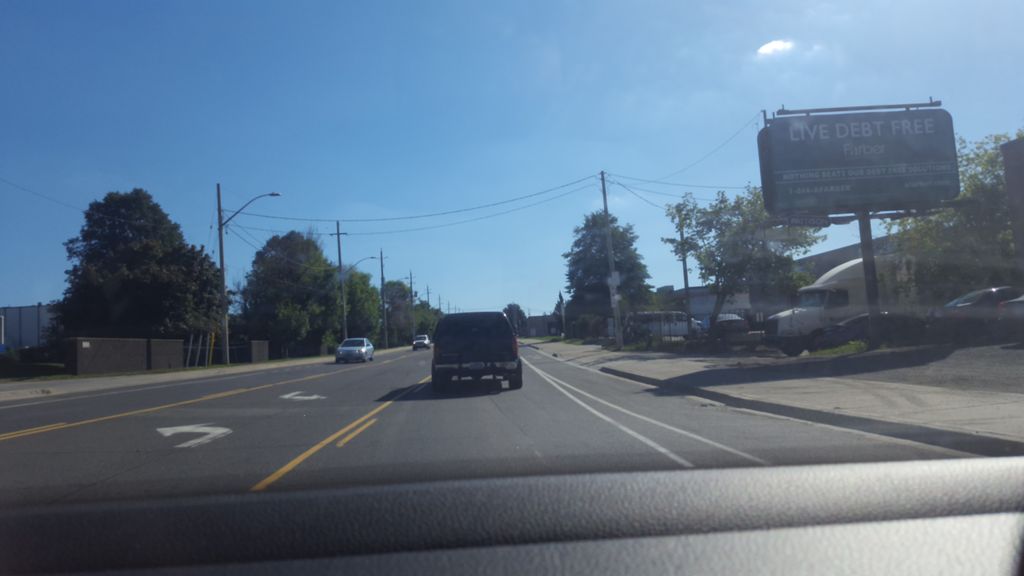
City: hamilton